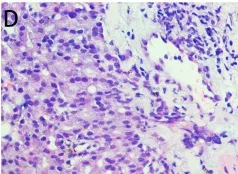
Lung puncture pathology results. ; TTF-1.
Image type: pathology (h&e)